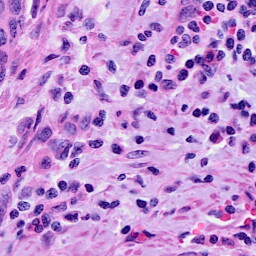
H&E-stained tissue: Cervix